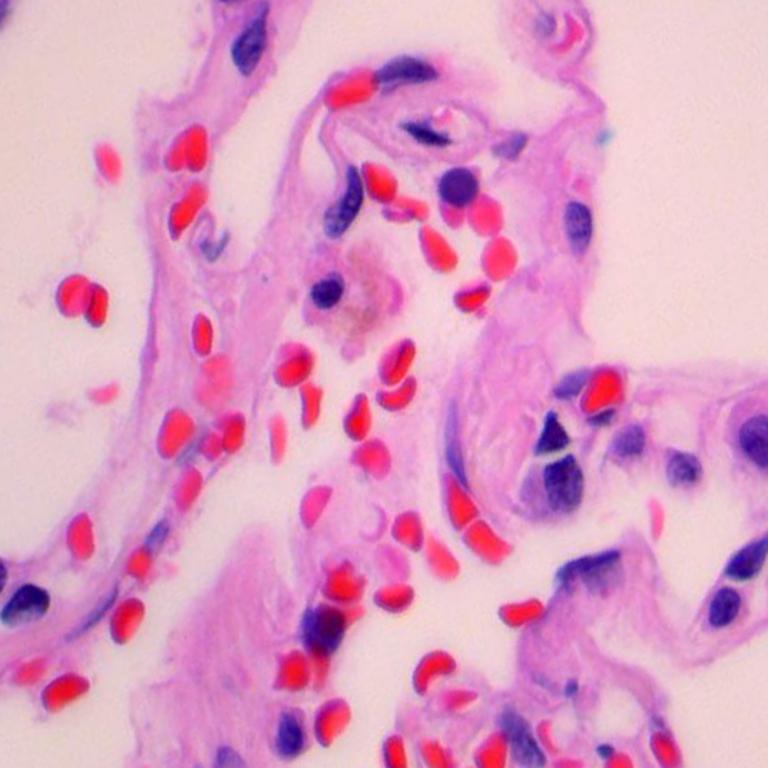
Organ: lung
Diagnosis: benign